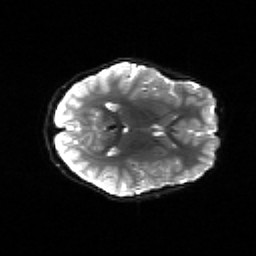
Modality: sbref
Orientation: axial
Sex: female
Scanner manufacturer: siemens
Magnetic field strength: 3 T
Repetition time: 5 s
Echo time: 0.071 s